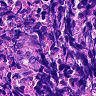
Metastatic tissue present: no